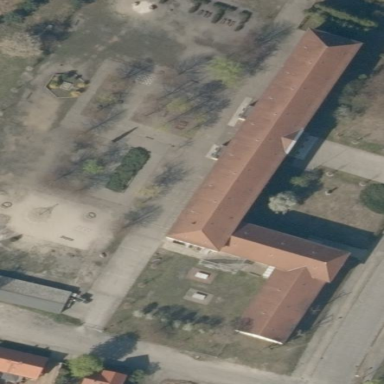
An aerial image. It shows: School with fence around it.